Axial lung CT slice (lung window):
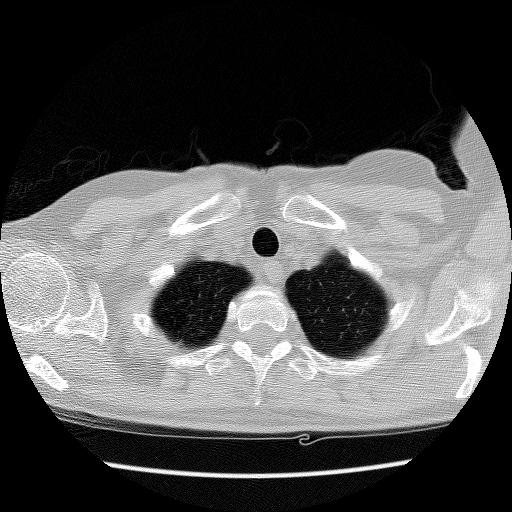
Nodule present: no